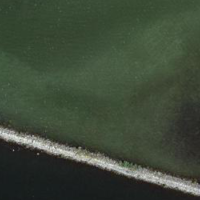
EUNIS habitat code: 14
Species observed at this site:
Alopochen aegyptiaca